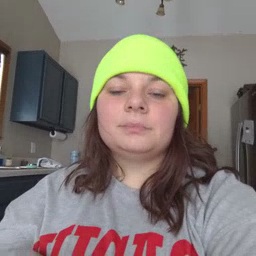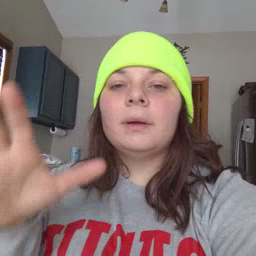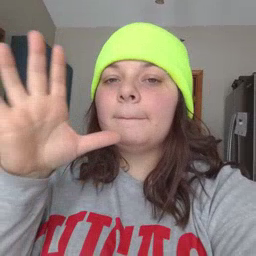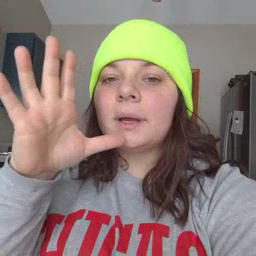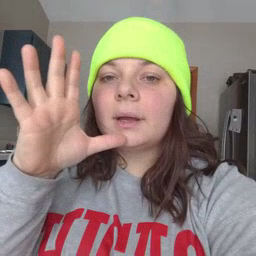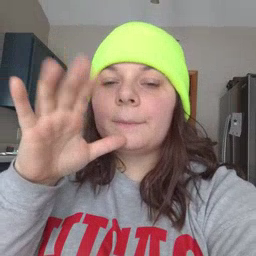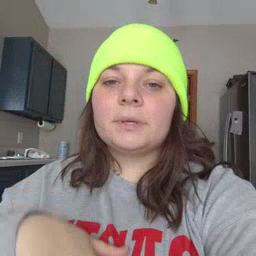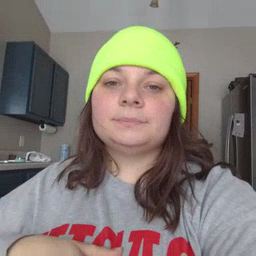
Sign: mom